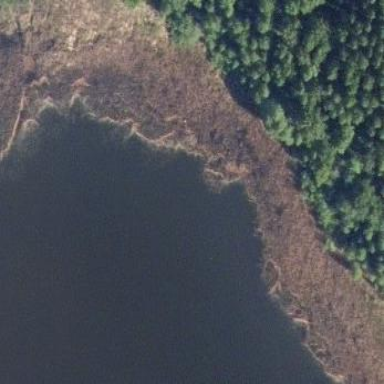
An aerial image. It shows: Bog wetland.